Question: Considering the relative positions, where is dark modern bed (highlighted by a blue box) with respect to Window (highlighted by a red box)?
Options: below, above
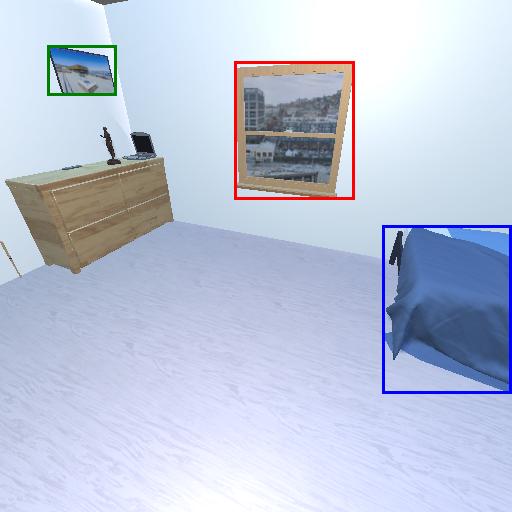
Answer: below